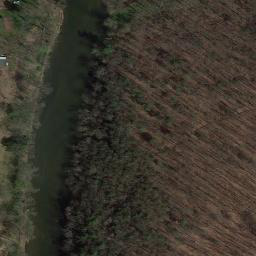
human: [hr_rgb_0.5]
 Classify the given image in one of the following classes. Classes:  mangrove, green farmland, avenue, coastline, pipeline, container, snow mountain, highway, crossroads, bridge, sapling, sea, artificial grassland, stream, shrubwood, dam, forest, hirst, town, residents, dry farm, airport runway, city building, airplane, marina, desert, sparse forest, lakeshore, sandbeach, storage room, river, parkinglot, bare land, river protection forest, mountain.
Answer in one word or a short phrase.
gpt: river